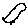
Label: bird